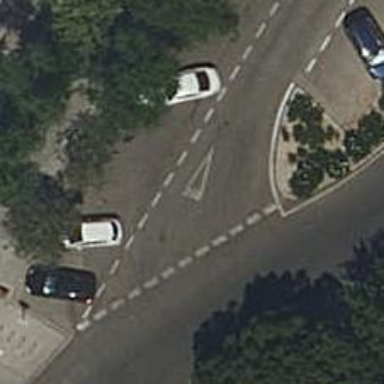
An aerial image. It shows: Road with "give way" sign.